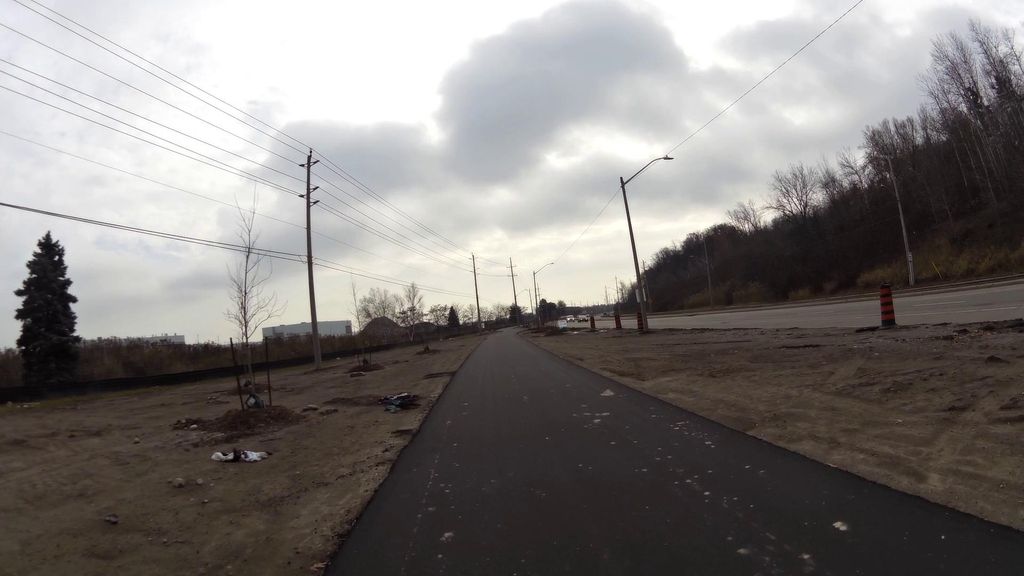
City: kitchener-waterloo